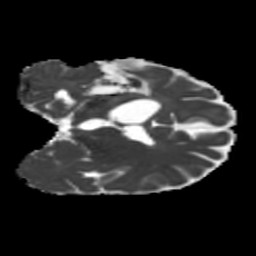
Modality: MD
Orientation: coronal
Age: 42
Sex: male
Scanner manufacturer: siemens
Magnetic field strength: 3 T
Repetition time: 5.25 s
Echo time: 0.08 s